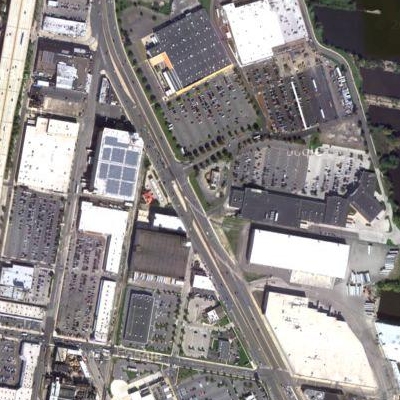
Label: Parking